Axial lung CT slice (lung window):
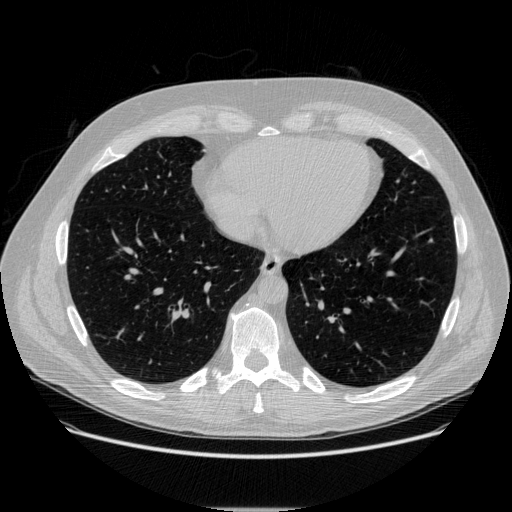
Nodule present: no